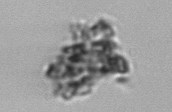
Label: detritus